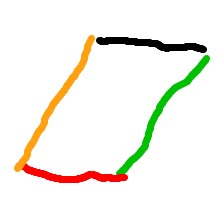
Shape: parallelogram